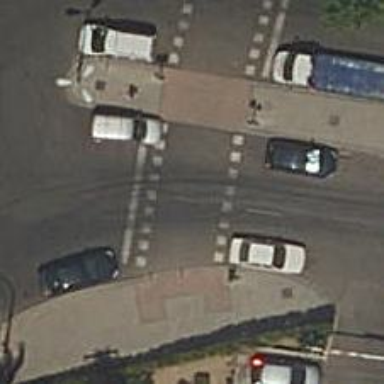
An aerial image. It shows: Road with traffic signals at crossing.